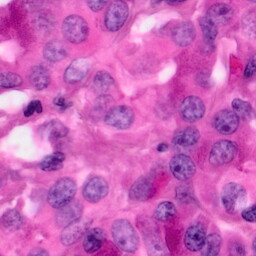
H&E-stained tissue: Pancreatic